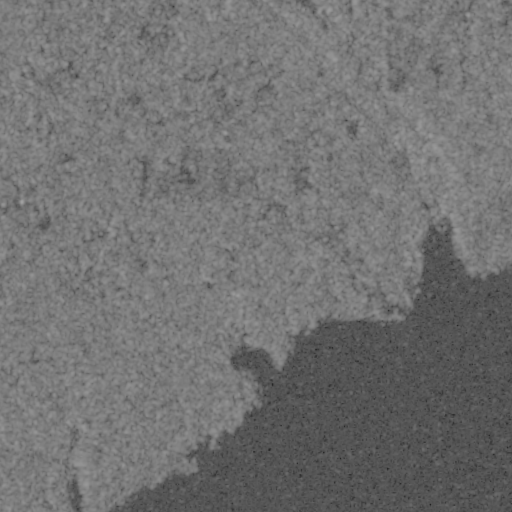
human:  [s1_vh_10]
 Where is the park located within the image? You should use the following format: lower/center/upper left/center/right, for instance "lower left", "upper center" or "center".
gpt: The park is located in the center right of the image.
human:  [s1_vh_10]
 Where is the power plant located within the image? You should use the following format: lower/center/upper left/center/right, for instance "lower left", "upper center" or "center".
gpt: There is no power plant in the image.

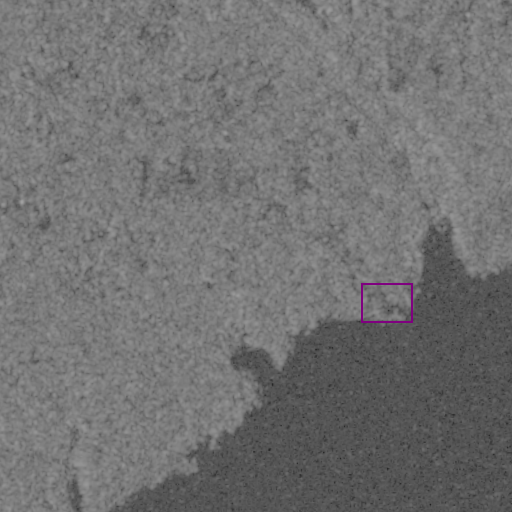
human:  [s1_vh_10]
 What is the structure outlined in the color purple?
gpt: The structure outlined in purple is a park.
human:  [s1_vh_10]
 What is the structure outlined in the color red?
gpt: There is no red outline.